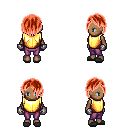
a pixel art fantasy rpg character, female body template, human, dark skin, gold chest armor, magenta pants, red bangs hairstyle, metal gloves, gray slippers, four views (front, back, left, right), 2x2 character sprite sheet, small pixel art, hard edges, no anti-aliasing